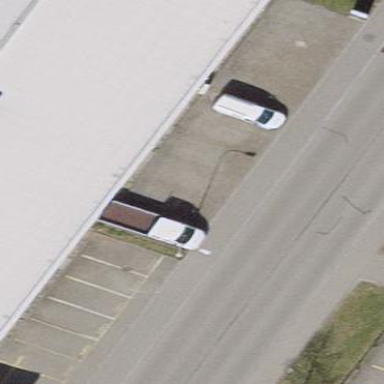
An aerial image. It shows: Street-side parking area.